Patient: sex M, age 80
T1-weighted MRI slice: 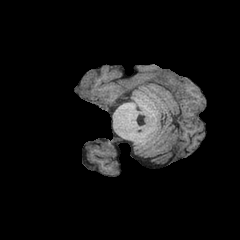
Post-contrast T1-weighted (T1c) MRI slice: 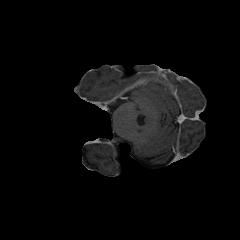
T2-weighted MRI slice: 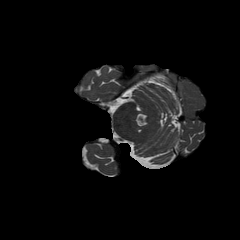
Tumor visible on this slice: yes
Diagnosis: Glioblastoma, IDH-wildtype
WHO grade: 4